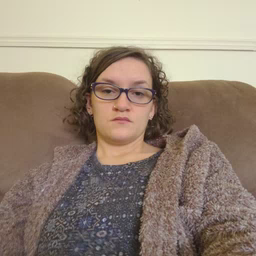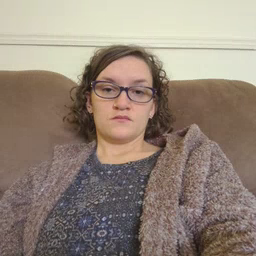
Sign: drawer